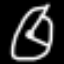
Label: clock